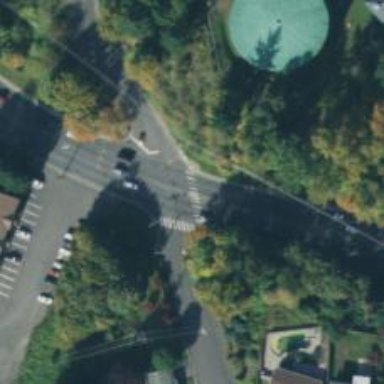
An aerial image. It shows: Secondary road with asphalt surface.